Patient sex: M
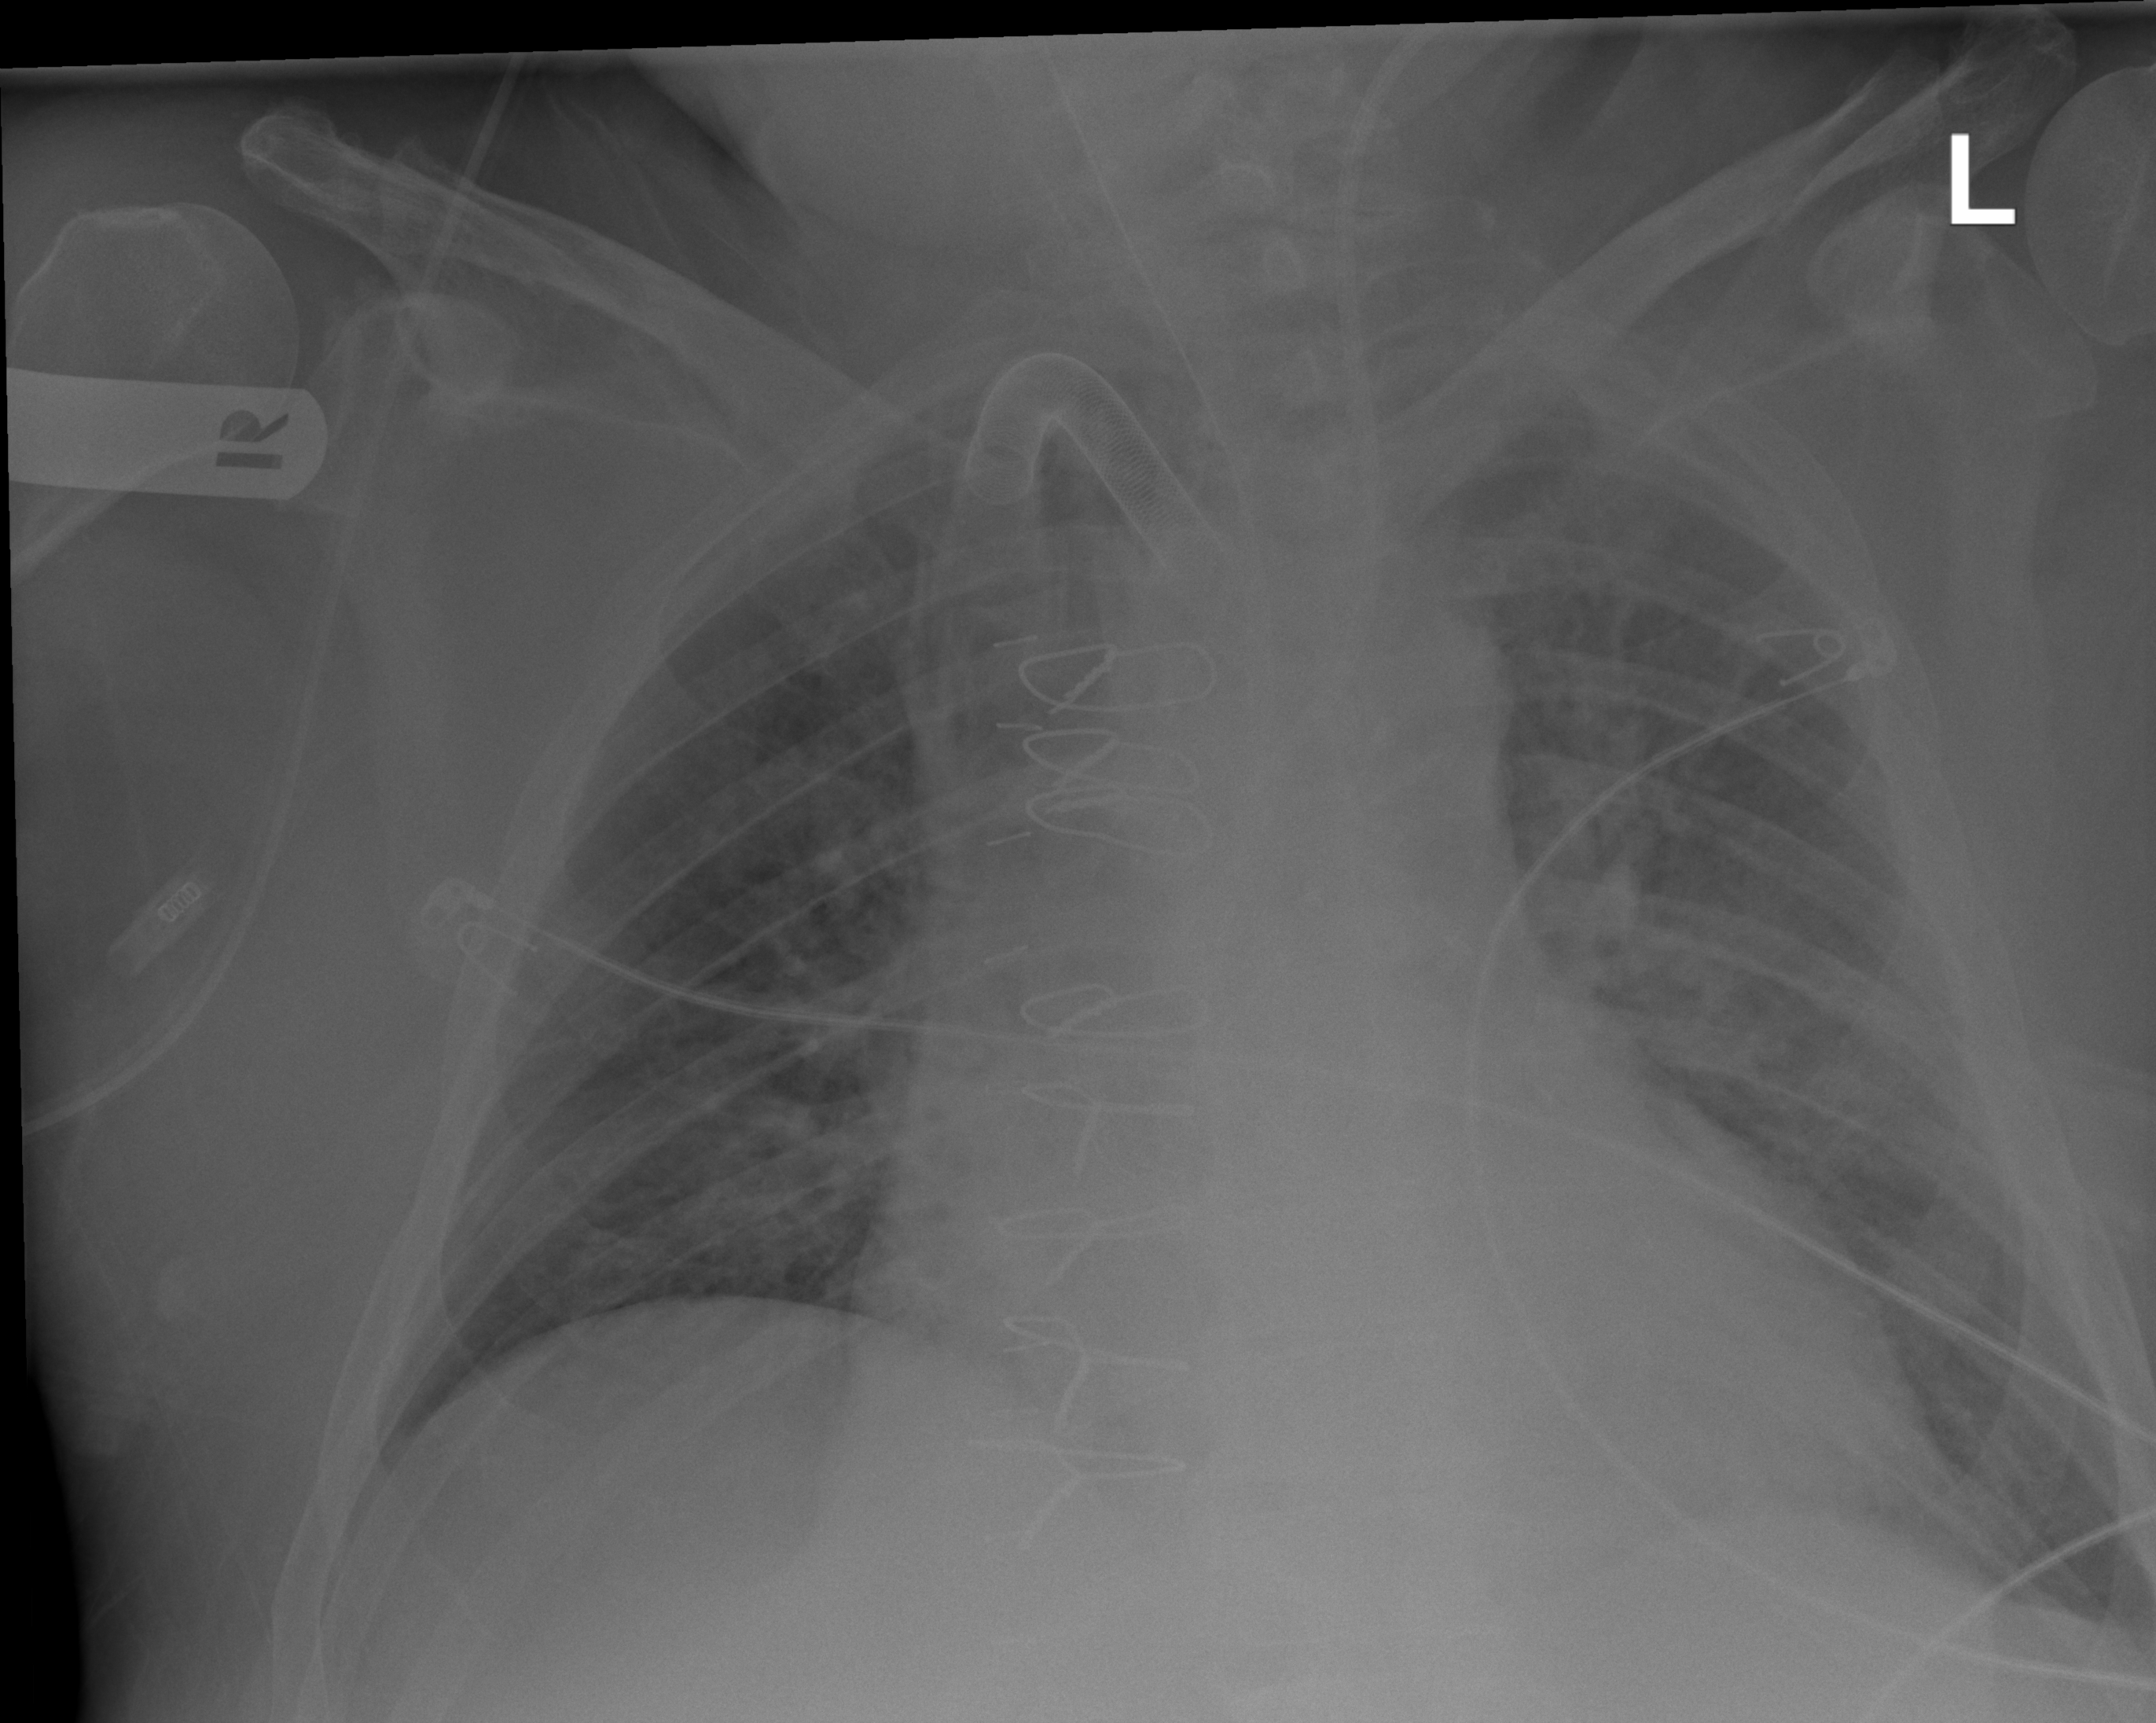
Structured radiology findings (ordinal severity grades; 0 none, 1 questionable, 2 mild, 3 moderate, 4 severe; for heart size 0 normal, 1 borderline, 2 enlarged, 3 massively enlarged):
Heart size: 2
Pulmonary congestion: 2
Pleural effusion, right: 0
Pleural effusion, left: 0
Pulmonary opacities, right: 2
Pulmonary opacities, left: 1
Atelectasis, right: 2
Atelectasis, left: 2